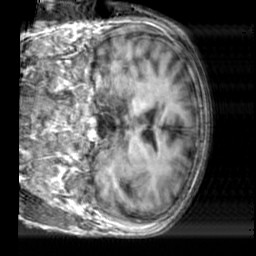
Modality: T1w
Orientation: coronal
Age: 64
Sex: male